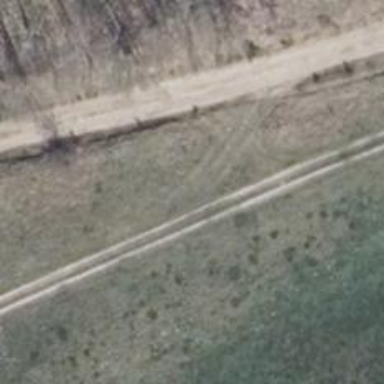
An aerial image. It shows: Grass track with grade5 tracktype.